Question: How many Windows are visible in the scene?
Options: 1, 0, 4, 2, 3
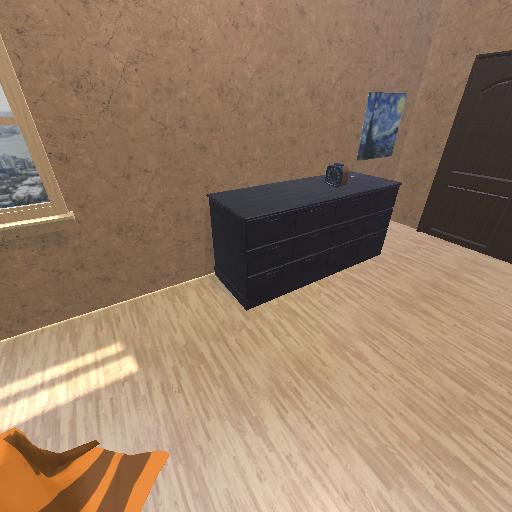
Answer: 1